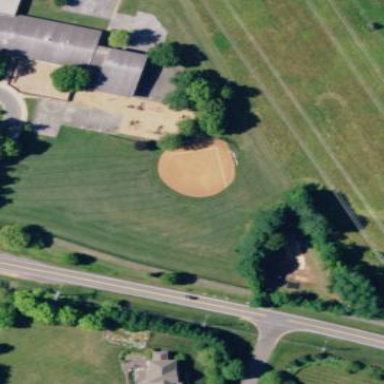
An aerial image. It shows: Baseball pitch for leisure and sports activities.